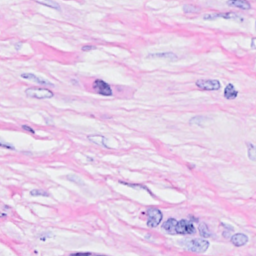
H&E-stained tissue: Breast